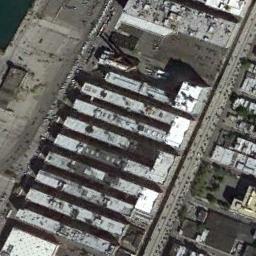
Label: industrial_area